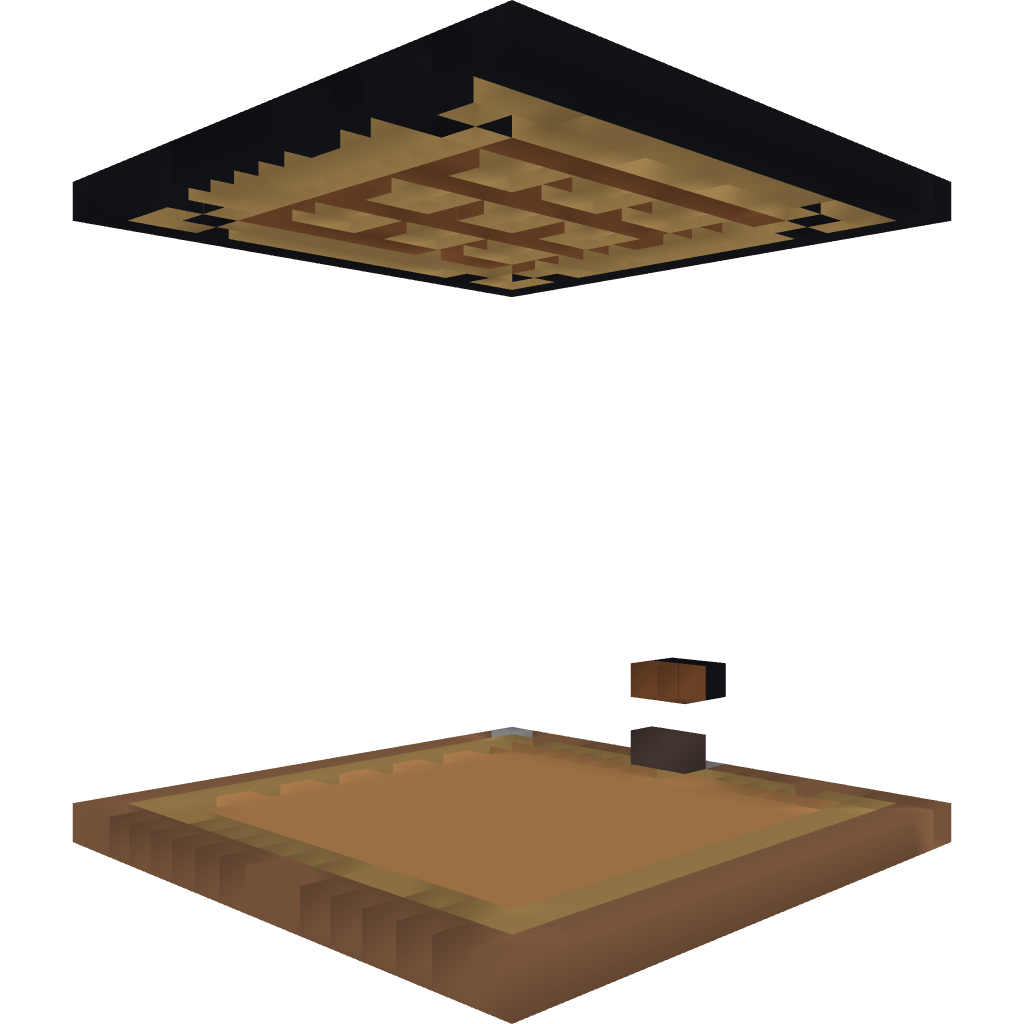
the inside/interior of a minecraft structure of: WorkBench